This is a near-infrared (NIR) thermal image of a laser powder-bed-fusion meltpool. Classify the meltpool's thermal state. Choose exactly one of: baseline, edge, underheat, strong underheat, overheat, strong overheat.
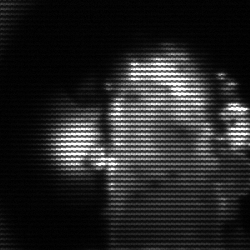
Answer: strong underheat